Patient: sex F, age 34
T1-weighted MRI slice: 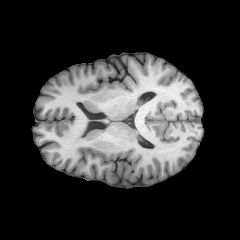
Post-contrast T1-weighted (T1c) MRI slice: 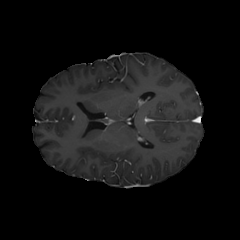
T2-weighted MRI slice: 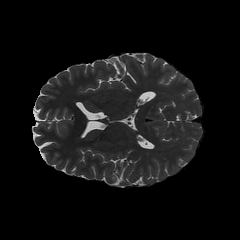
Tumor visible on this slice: no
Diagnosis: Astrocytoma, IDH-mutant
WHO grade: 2